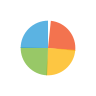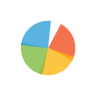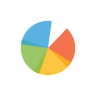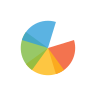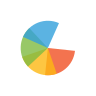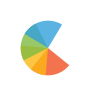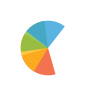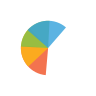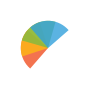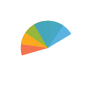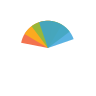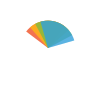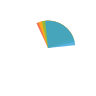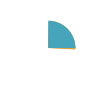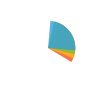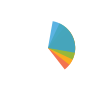
Cursor type: wait
OS/theme: linux-bibata
Variant: black